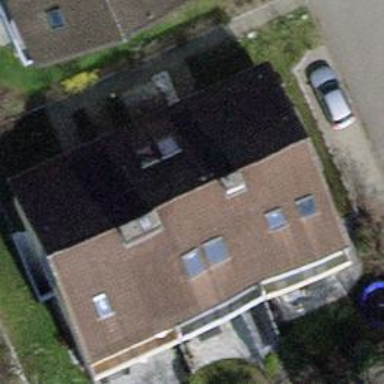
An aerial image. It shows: Terrace building.